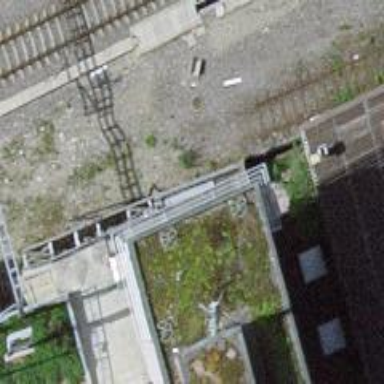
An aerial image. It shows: Abandoned railway spur with one track.